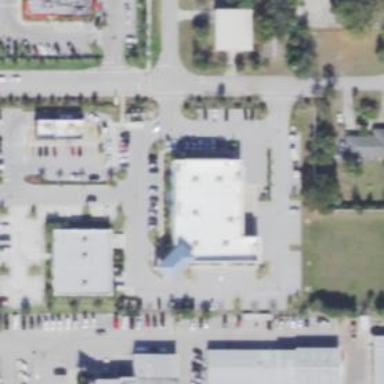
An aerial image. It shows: Building.